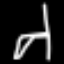
Label: chair